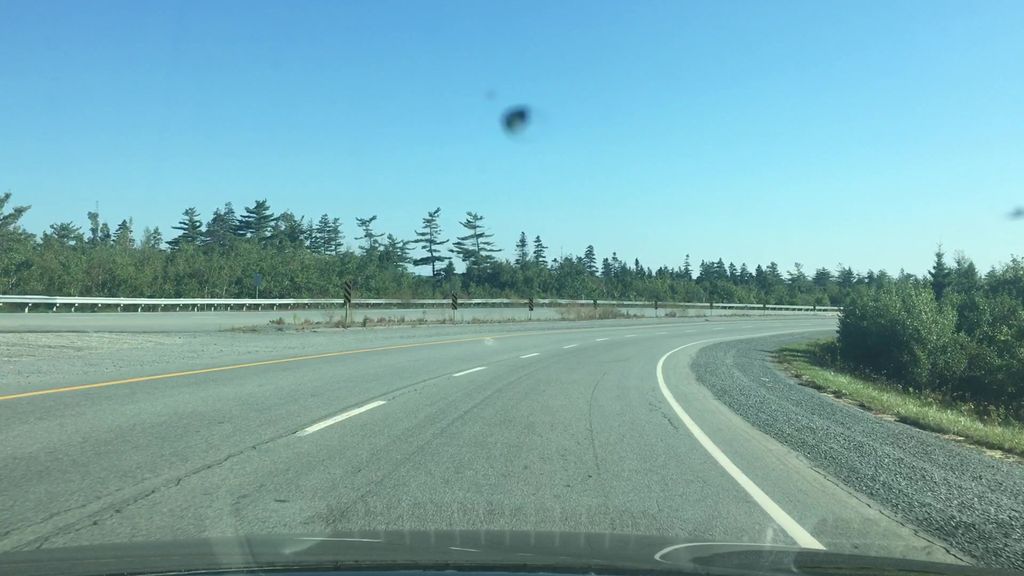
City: halifax